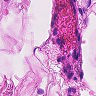
Metastatic tissue present: no